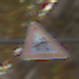
Verkehrszeichen: KinderRechts
Umgebung: Outdoor, Suburban
Tageszeit: MorningAfternoon
Wetter: PartlyCloudy
Licht: Natural
Jahreszeit: NotSpecified
Kontrast: MediumContrast